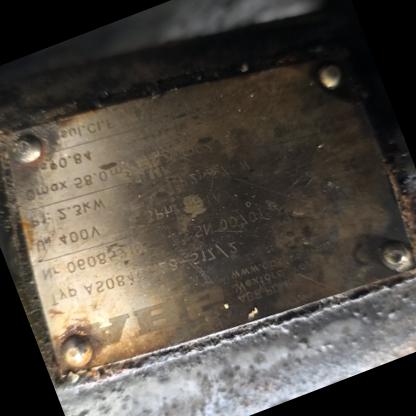
Klasa: tabliczka-znamionowa